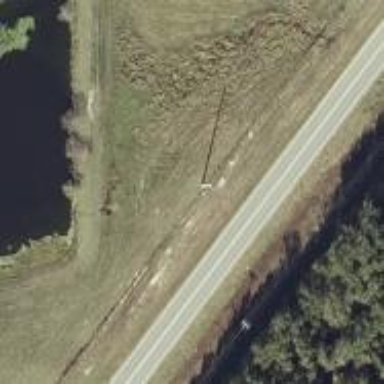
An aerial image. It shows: Power pole.